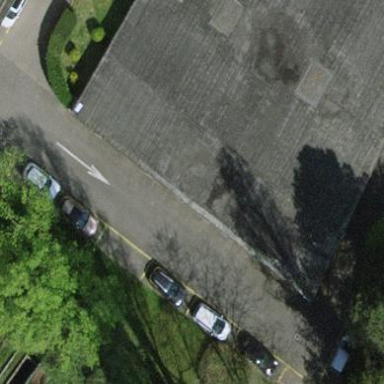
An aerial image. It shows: Group of garages.